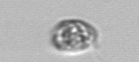
Label: Amoeba